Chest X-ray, PA view. Patient: 62 years old, sex F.
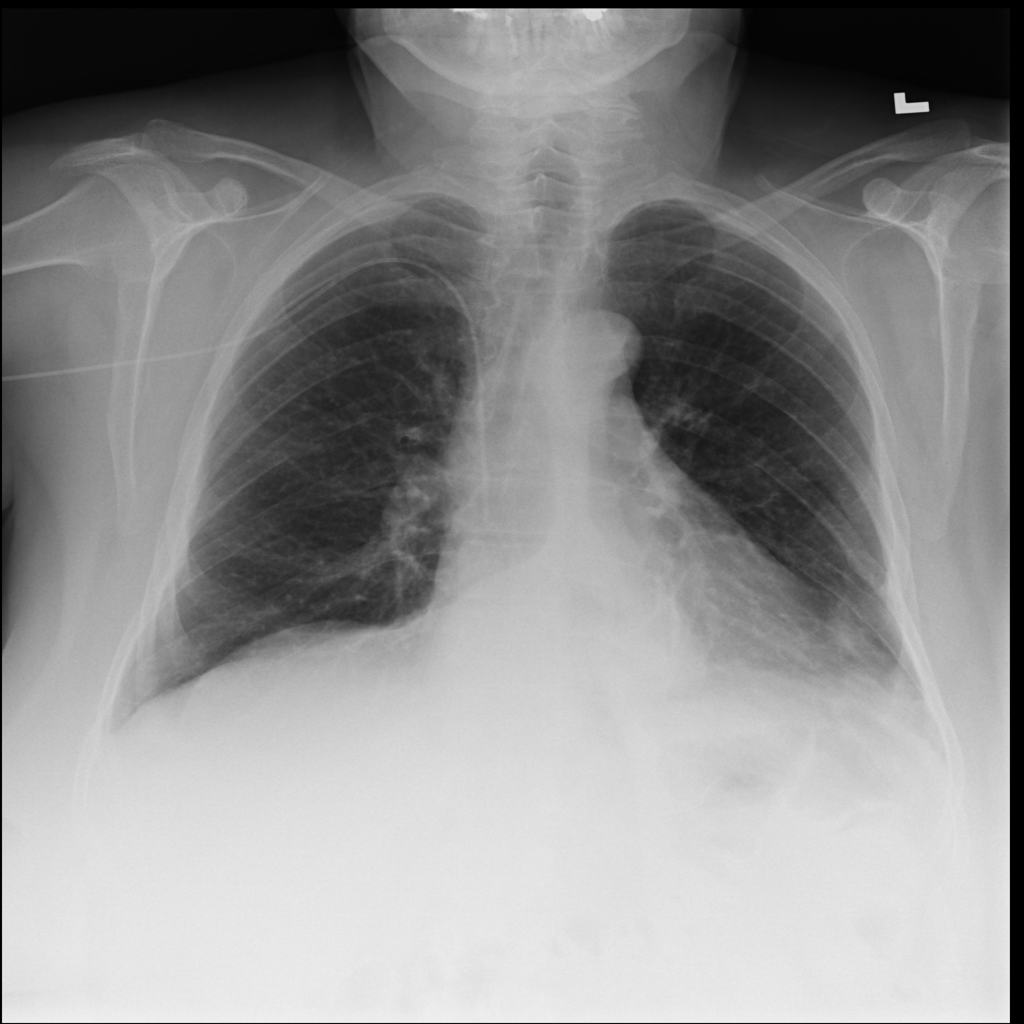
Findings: Atelectasis, Cardiomegaly, Effusion, Infiltration